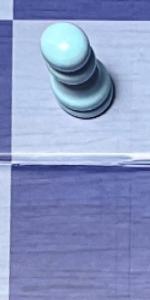
Label: Empty